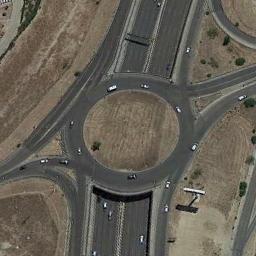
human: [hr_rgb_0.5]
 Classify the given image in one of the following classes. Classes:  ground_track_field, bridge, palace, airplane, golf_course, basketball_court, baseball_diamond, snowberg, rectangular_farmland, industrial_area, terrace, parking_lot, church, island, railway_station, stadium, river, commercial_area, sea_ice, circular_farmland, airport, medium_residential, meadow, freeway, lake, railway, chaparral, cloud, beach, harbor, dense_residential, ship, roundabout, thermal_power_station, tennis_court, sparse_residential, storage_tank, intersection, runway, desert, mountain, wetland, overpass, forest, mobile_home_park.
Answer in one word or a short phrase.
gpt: roundabout